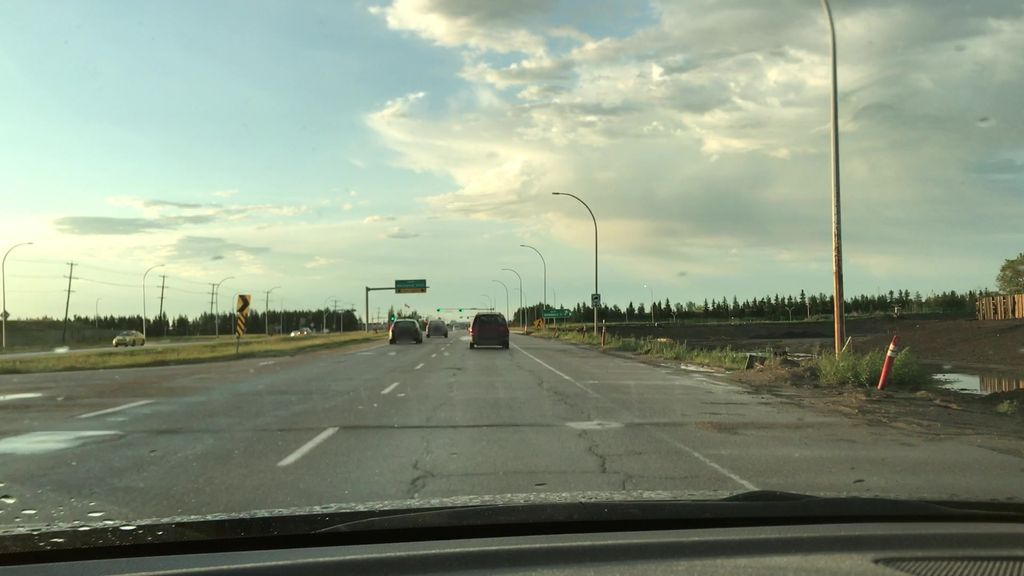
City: edmonton